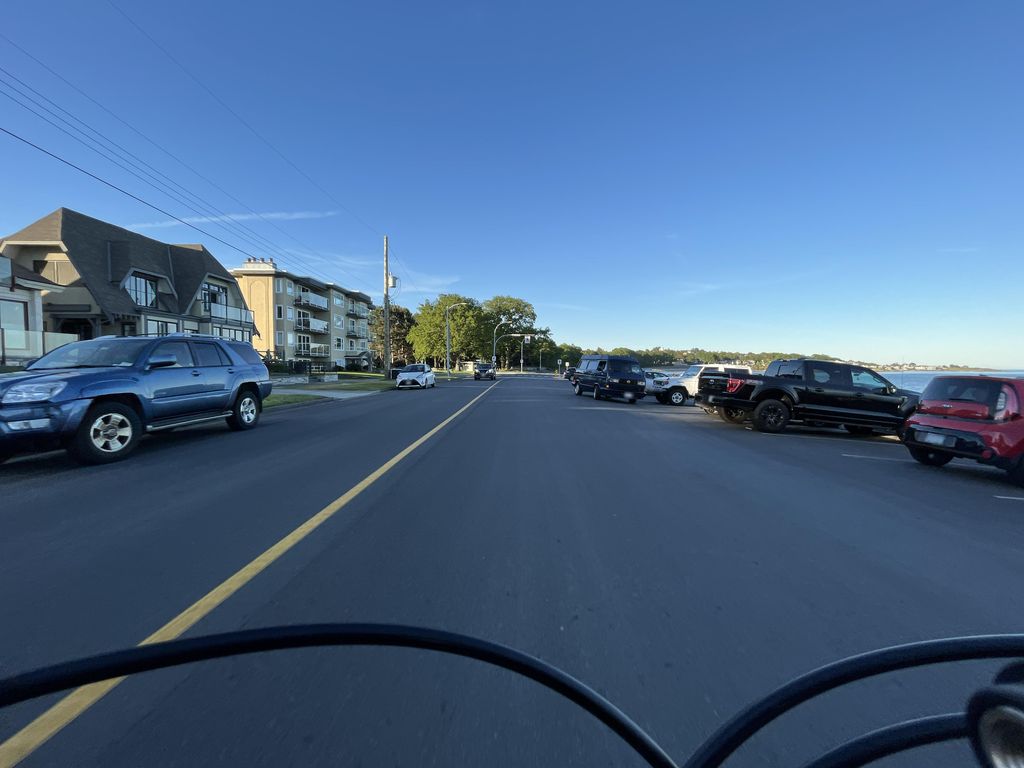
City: victoria